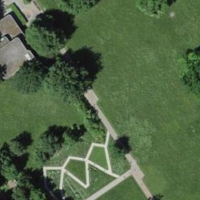
EUNIS habitat code: 53
Species observed at this site:
Lampyris noctiluca